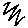
Label: zigzag